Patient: sex M, age 64
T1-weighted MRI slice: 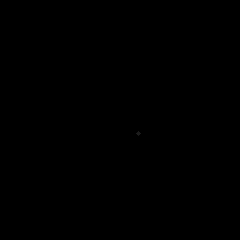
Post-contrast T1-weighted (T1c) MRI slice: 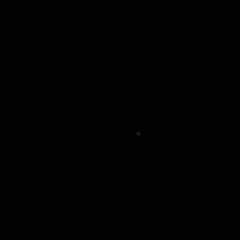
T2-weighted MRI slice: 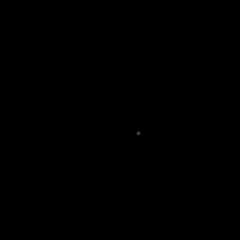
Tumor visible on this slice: no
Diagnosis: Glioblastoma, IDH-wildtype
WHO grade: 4